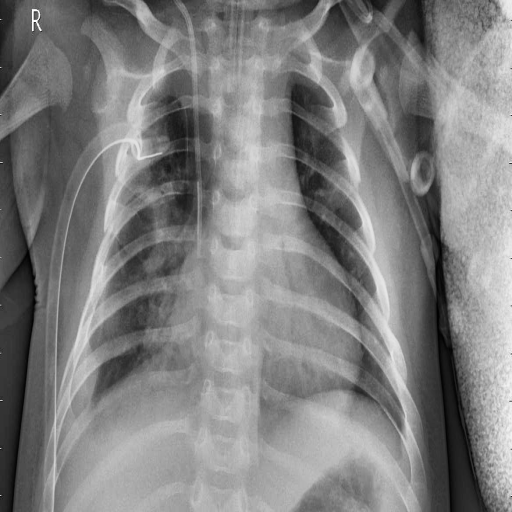
Finding: PNEUMONIA